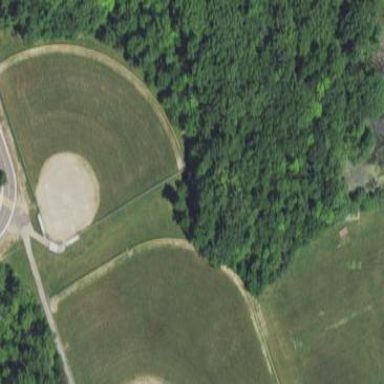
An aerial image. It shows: Baseball pitch for leisure land.